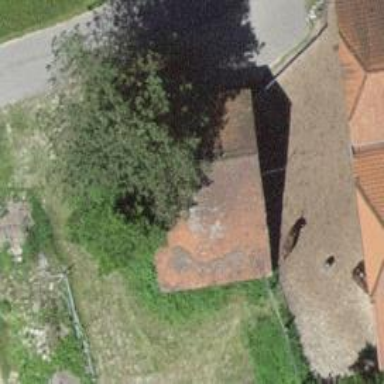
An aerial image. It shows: Rural barn.